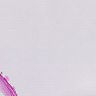
Metastatic tissue present: no